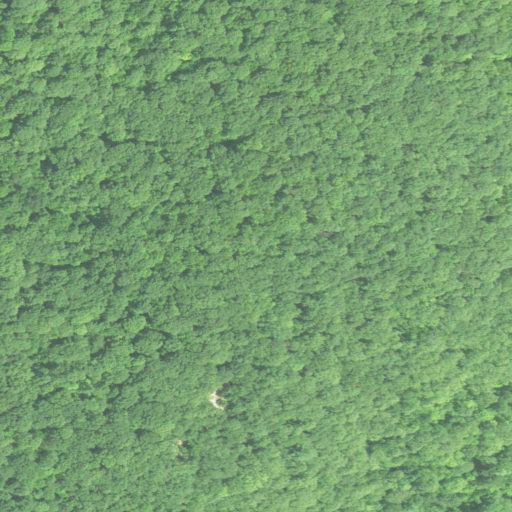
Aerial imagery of mountain in Connecticut named Holt Mountain containing only deciduous forest